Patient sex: F
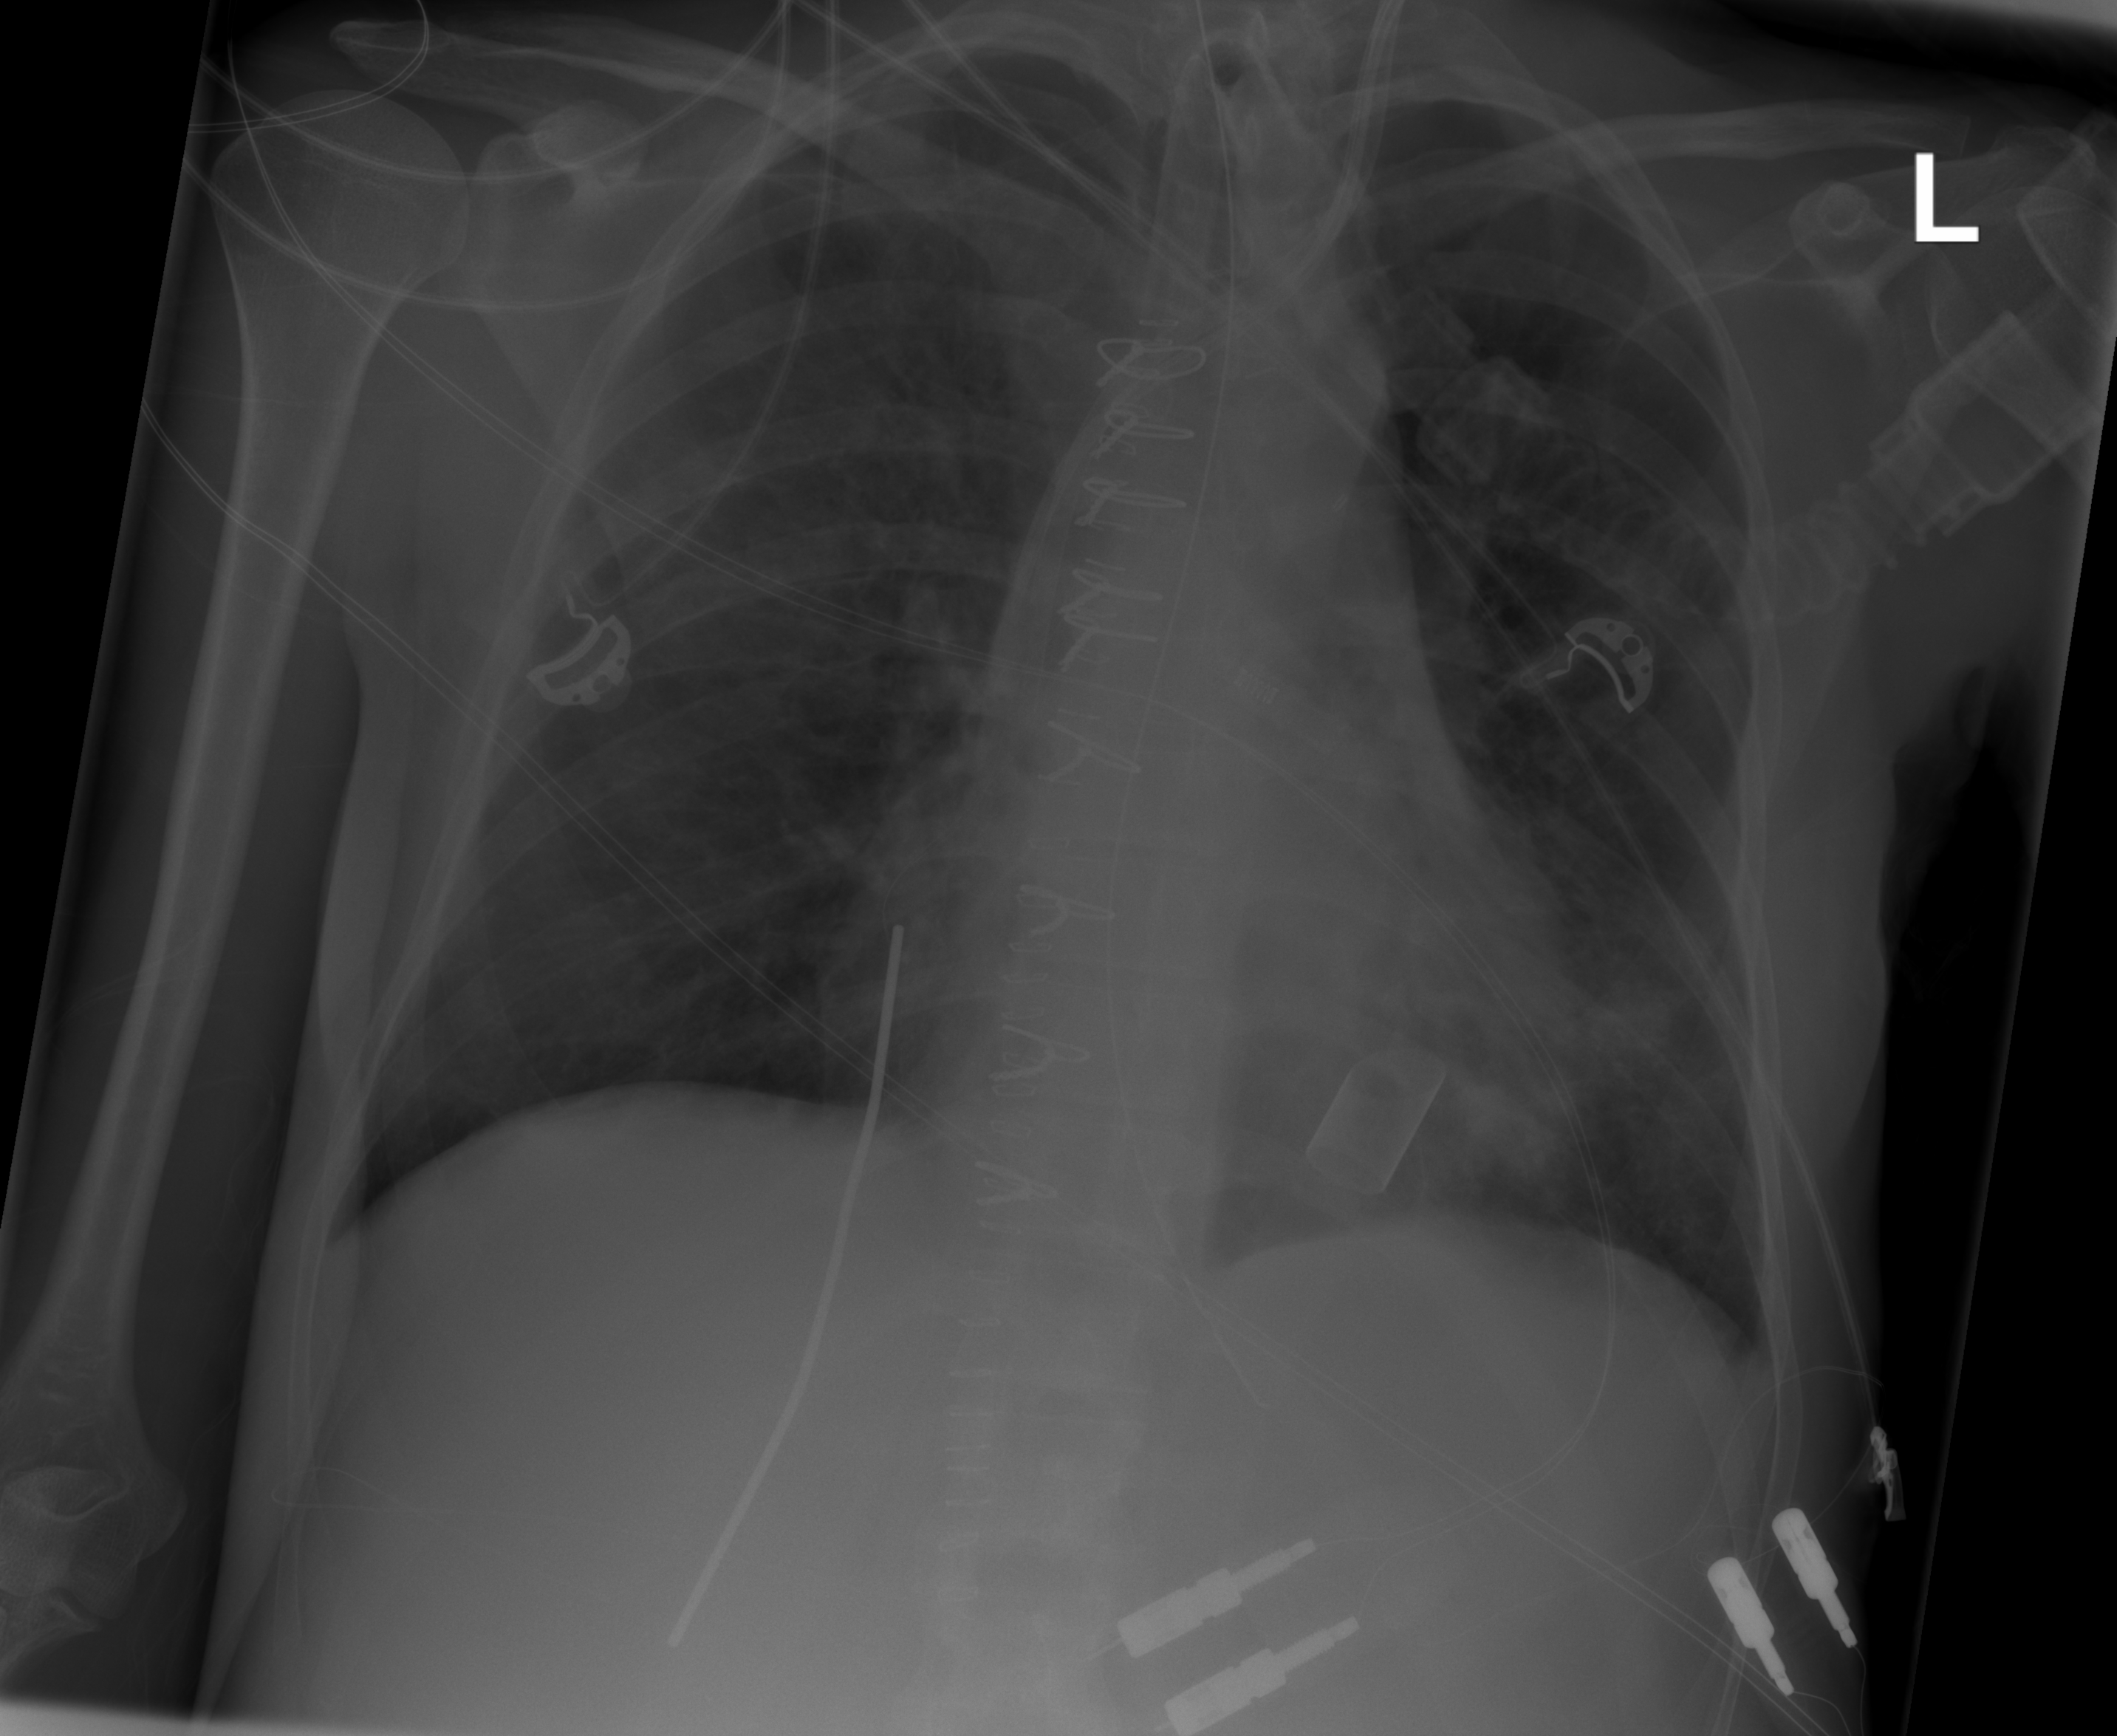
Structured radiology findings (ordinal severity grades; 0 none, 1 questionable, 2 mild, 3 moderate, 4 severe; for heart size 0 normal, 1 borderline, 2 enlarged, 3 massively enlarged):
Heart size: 1
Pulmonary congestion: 2
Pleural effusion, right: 0
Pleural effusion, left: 0
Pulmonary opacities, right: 0
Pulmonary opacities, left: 0
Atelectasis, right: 0
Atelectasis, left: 2